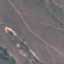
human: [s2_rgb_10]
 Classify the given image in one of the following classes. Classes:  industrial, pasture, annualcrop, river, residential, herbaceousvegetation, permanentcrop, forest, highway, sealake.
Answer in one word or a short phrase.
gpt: HerbaceousVegetation